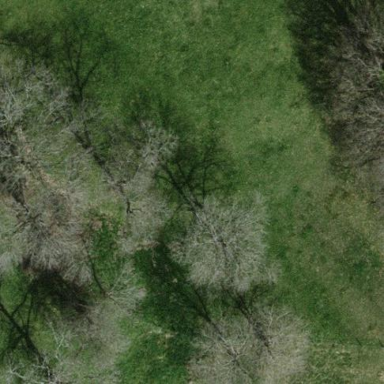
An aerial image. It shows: Forest with deciduous trees.